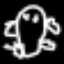
Label: frog